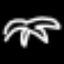
Label: palm tree